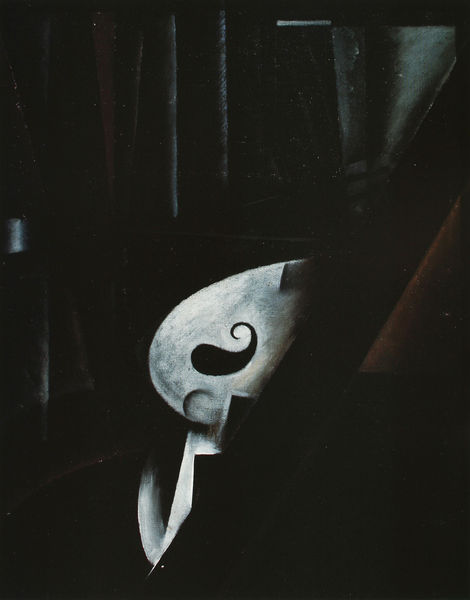
Titel: Gegenstandslose Komposition
Künstler: Pawel Mansurow
Standort: Moskau
Institution: Tretjakow-Galerie
Schlagwörter: dunkel, braun, grau, schwarz, weiss, muster, ornament, musik, stilleben, abstrakt, geometrie, paisley